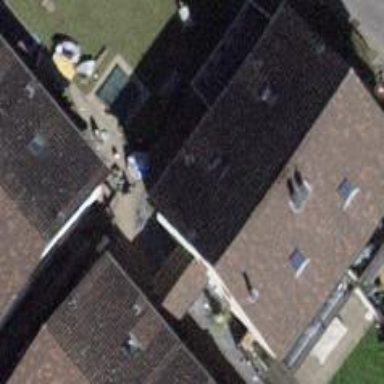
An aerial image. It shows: Semidetached house.